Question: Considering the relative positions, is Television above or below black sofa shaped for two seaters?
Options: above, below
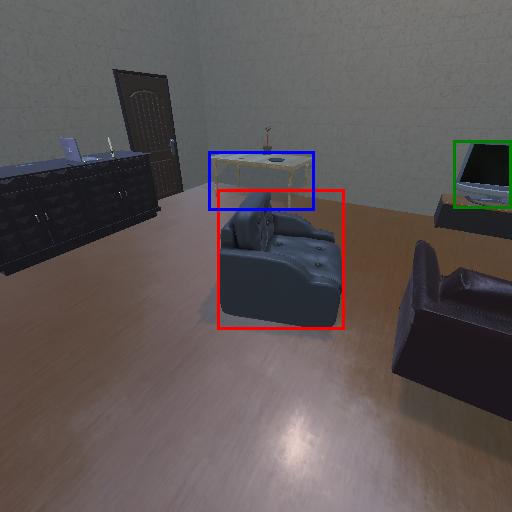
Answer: above